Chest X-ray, AP view. Patient: 62 years old, sex F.
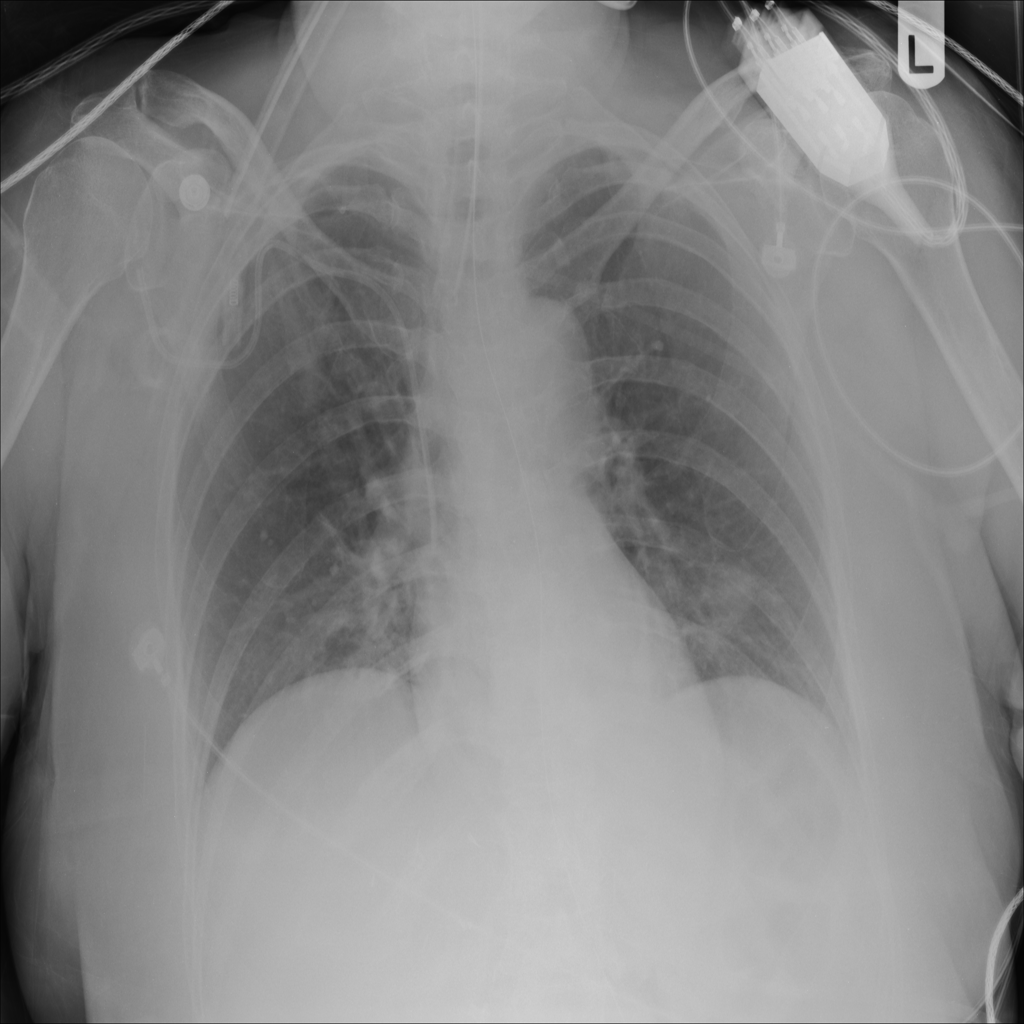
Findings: No Finding